Question: I'm trying to make all these buttons the same size, two are bigger because of the text.
Is this possible using the CSS?

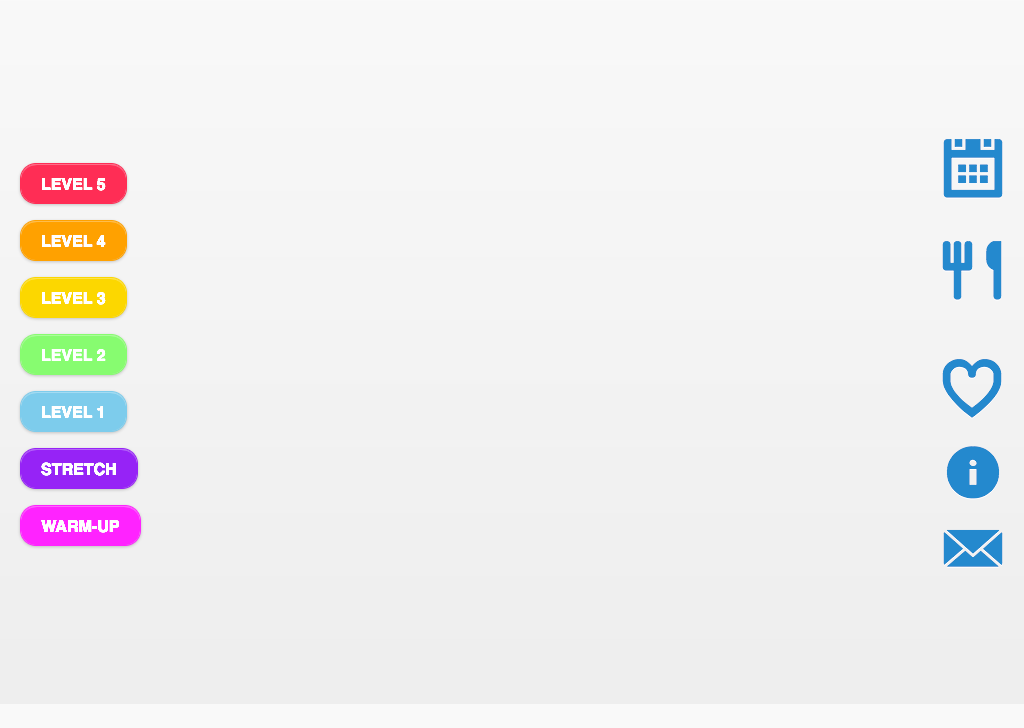
Answer: If this is a jQuery Mobile question then button size can be changed by changing this class:
'''
.ui-btn {
width: 200px !important;
}
'''
'!important' is necessary with jQuery Mobile because we need to override default values.
Working example: <URL>
Now because you are using a tag buttons (I so it from your previous question) you will need to give it a custom id or class. If you change just .ui-btn you will change every button inside your app. So in the end this CSS will work with this HTML:
### HTML :
'''
<a data-role="button" class="custom-btn">Level 5</a>
<a data-role="button" class="custom-btn">Level 4</a>
<a data-role="button" class="custom-btn">Level 3</a>
<a data-role="button" class="custom-btn">Level 2</a>
<a data-role="button" class="custom-btn">Level 1</a>
<a data-role="button" class="custom-btn">Stretch</a>
<a data-role="button" class="custom-btn">Warm up</a>
'''
### CSS :
'''
.custom-btn {
width: 200px !important;
}
'''
Second working example: <URL>